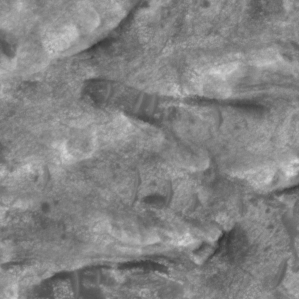
Label: non_frost